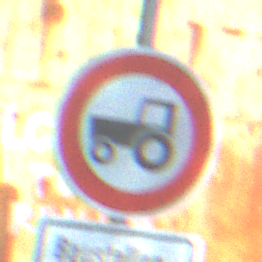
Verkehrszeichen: VerbotKraftfahrzeugeZuegeNichtSchneller25
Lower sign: SonstigeFahrzeugePersonengruppenFrei1
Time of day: MorningAfternoon
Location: Outdoor (Suburban)
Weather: Clear
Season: NotSpecified
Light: Natural